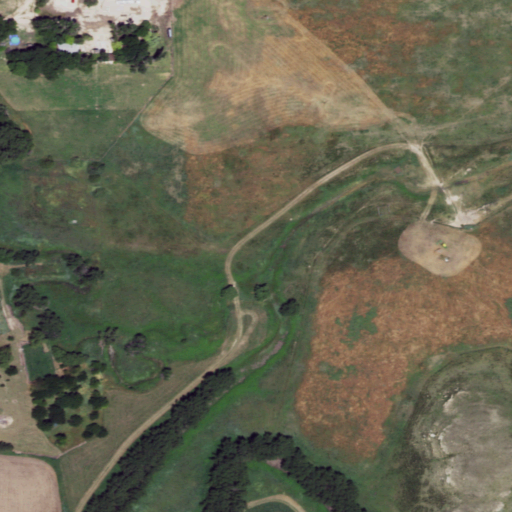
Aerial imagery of valley in Kansas named Sand Draw containing grassland, woody wetlands, cultivated crops, medium intensity development, open development, and low intensity development